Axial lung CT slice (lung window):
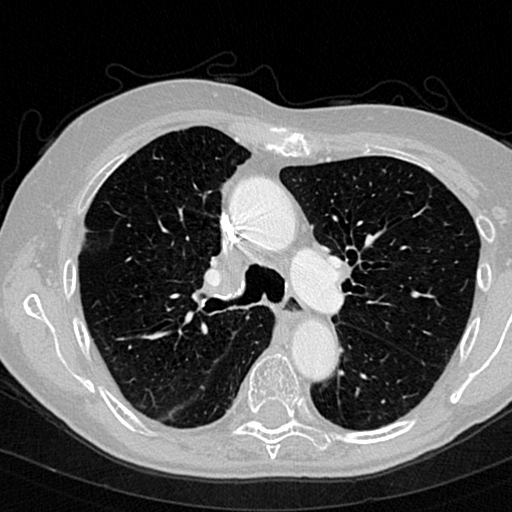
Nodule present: no